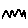
Label: zigzag